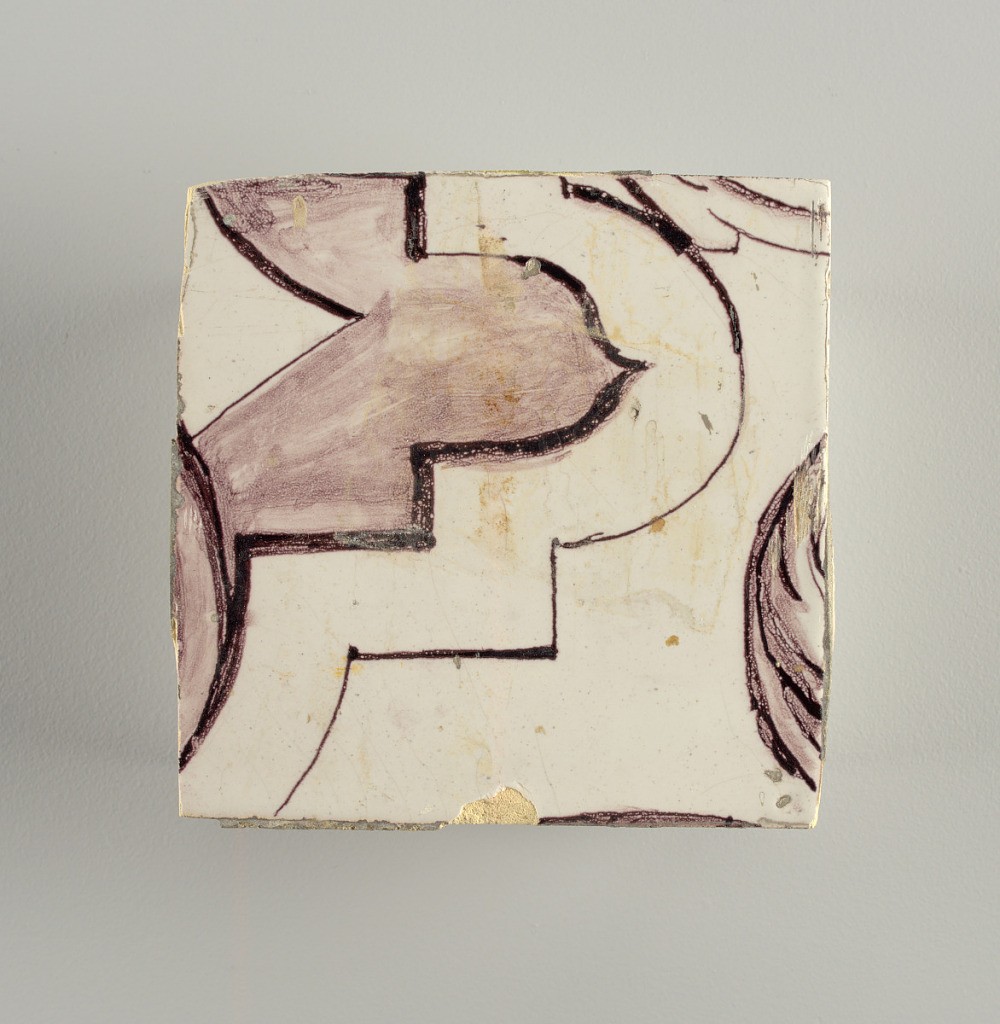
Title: Wall facing
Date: ca. 1725
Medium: tin-glazed earthenware, underglaze
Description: Running design for a frieze or a dado, composed of scrolls of foliage and strapwork, and four repeating motifs--a seated woman in a small upright oval medallion, a putto seated on a rocailled base, and strapwork in axial pattern.  The various panels, A to F, show various repeats of the same design, all being five tiles high and a varying number of tiles wide.